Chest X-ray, PA view. Patient: 71 years old, sex M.
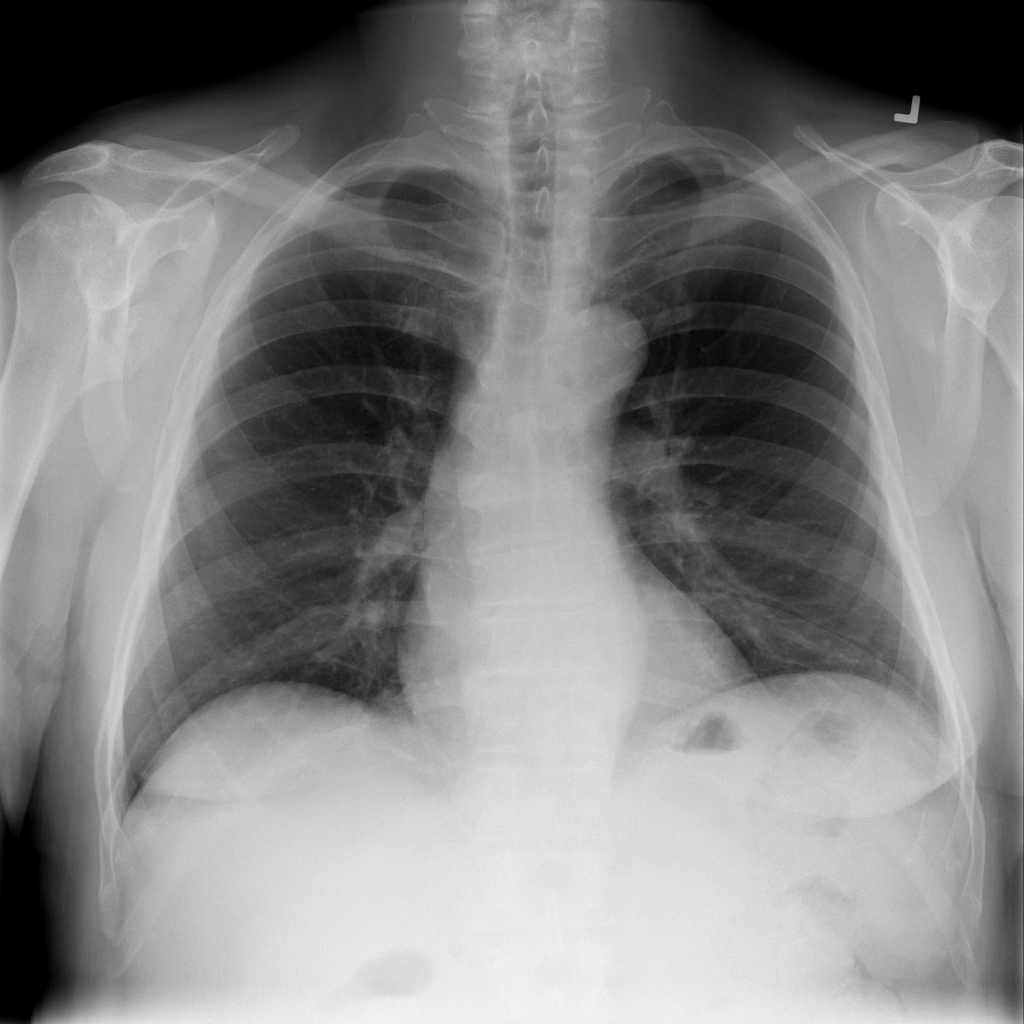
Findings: No Finding